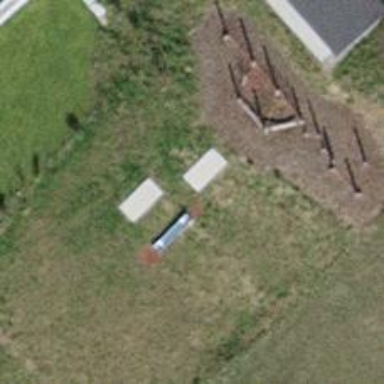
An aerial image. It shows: Playground featuring slide.